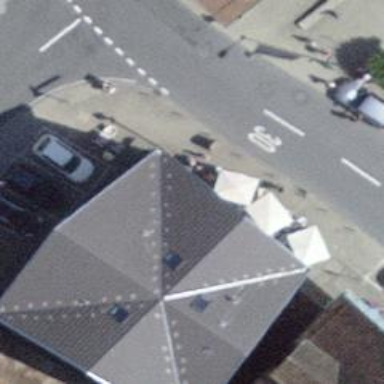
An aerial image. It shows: Bakery.